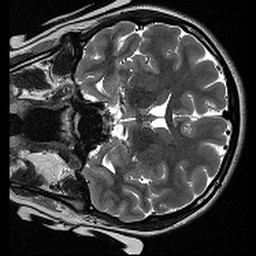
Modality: T2w
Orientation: coronal